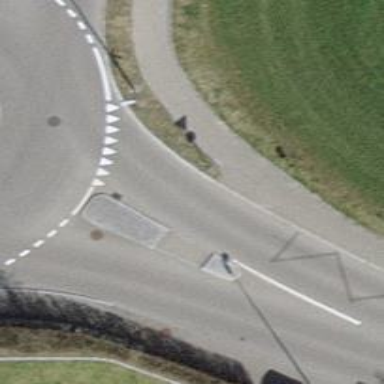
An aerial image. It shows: Unmarked crossing on footway.